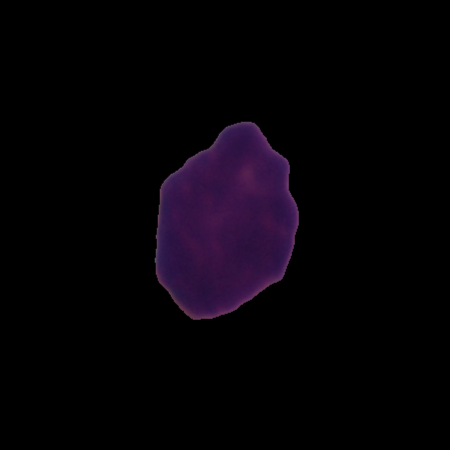
Label: healthy